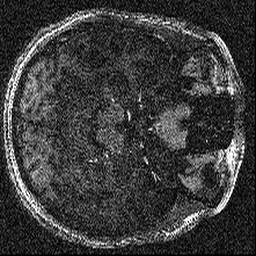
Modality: T1w
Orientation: axial
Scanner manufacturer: siemens
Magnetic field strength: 6.98 T
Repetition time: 3.58 s
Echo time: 0.00241 s